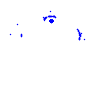
Particle: kaon